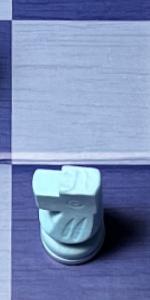
Label: Knight_White